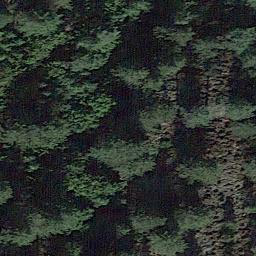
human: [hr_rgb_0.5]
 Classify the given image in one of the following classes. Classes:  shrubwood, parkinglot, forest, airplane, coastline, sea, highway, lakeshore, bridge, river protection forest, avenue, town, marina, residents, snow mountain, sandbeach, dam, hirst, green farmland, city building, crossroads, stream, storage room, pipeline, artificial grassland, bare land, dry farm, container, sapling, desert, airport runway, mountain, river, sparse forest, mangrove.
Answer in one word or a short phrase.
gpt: forest